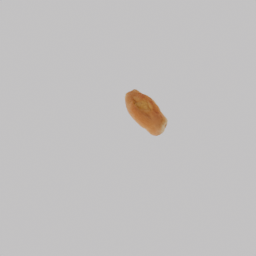
Label: nature